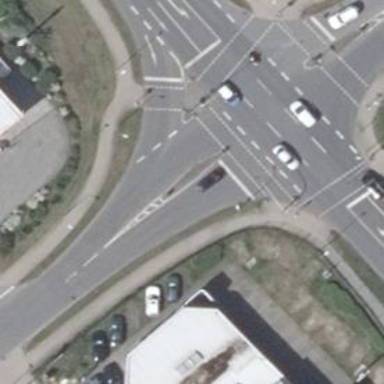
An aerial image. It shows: Crossing with traffic signals.